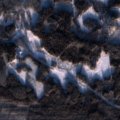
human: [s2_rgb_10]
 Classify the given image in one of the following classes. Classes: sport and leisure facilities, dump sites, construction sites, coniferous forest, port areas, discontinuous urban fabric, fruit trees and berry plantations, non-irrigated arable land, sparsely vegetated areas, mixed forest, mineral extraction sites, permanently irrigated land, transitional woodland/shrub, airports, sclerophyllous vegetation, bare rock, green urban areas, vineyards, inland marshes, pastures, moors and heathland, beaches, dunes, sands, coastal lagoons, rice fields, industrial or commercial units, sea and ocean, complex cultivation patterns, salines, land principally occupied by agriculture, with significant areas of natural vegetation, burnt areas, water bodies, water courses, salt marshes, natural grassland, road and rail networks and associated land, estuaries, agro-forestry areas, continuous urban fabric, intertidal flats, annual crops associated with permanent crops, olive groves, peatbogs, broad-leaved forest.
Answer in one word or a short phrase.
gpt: land principally occupied by agriculture, with significant areas of natural vegetation, coniferous forest, mixed forest